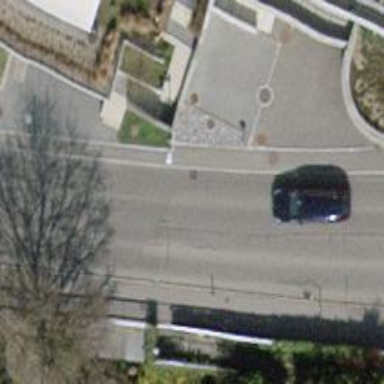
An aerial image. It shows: Tertiary road with sidewalks on both sides.